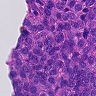
Metastatic tissue present: yes